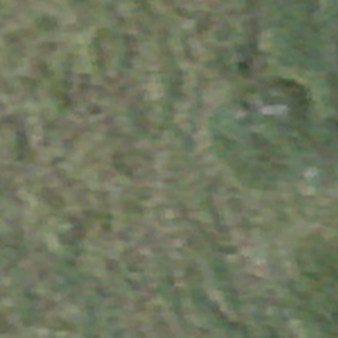
Label: other